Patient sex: M
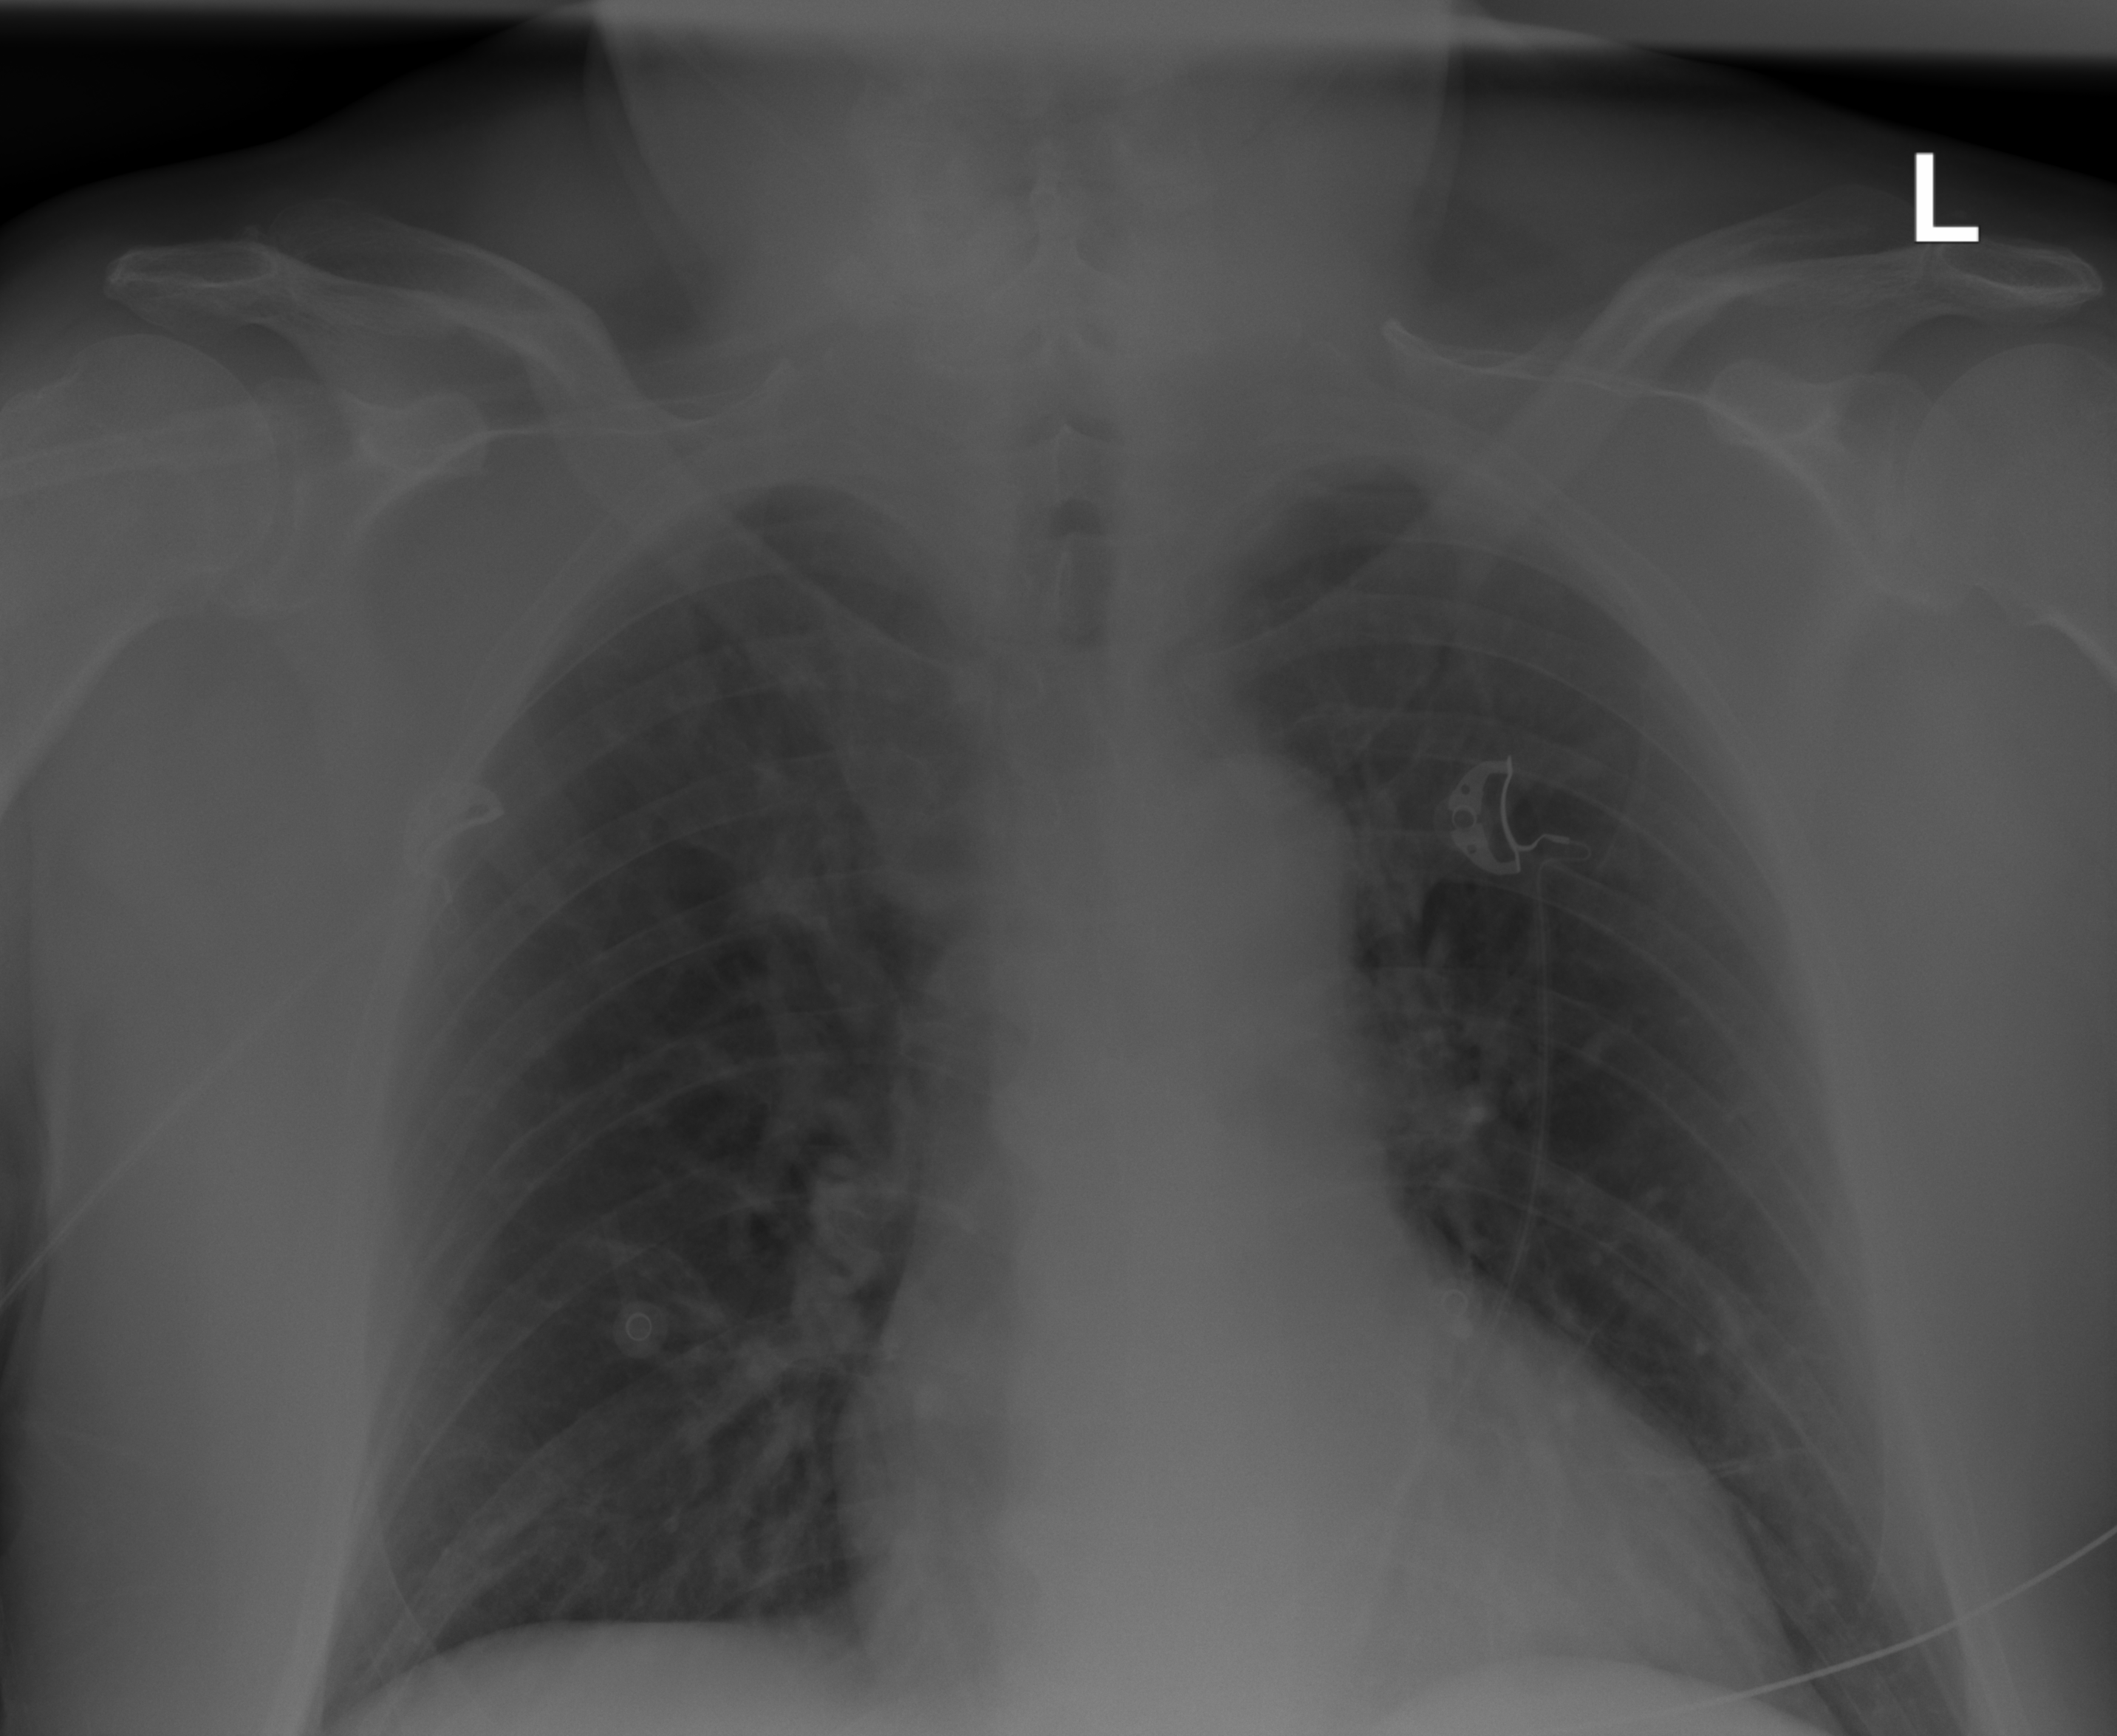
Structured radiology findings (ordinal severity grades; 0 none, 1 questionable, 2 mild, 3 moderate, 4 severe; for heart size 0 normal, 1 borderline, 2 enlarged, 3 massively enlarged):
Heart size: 2
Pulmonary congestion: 2
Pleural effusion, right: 0
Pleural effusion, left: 0
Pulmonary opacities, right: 0
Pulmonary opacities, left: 0
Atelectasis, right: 0
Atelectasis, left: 2